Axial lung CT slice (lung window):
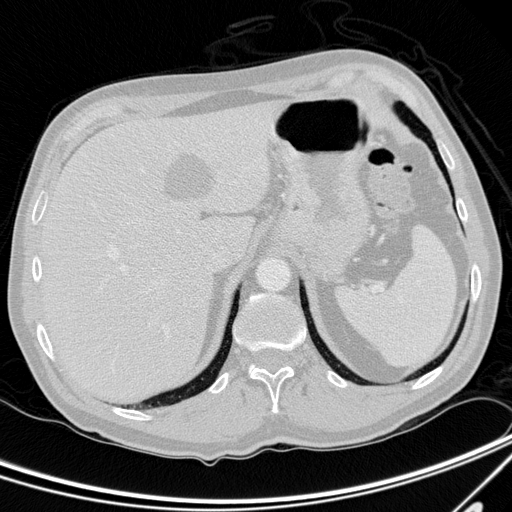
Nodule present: no